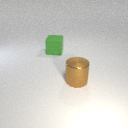
large brown metal cylinder in front of large green rubber cube